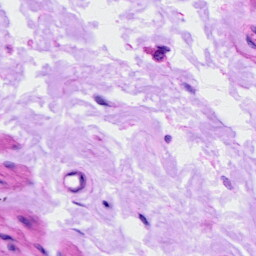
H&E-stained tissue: Ovarian